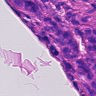
Metastatic tissue present: yes